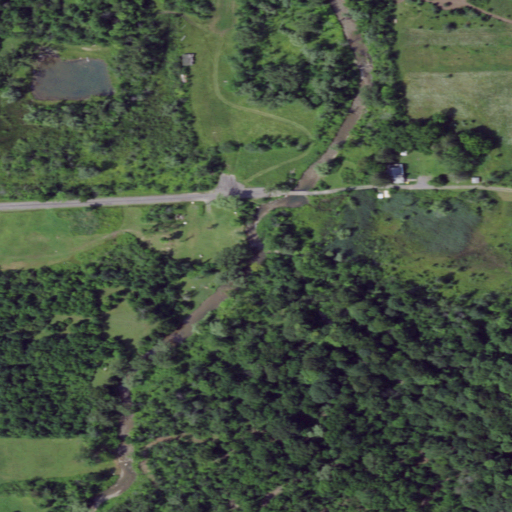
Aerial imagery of valley in New York named Stebbins Gulf containing deciduous forest, woody wetlands, shrub, pasture, open development, low intensity development, and open water